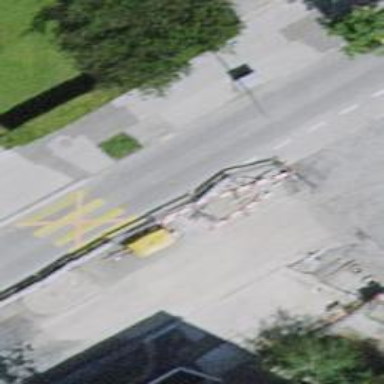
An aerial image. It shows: Uncontrolled zebra crossing with pedestrian island.